Current action and preconditions to check: trajectory_clear

Your task: For each precondition in the list above, predict whether it will hold at this action.

Consider the current scene as observed from the mobile robot's camera, and analyze the predicted future states of all dynamic agents (e.g., people, animals, vehicles, or any moving entities) within the NEXT SECOND.

IMPORTANT: Only answer "very likely" if you are absolutely certain—based on strong, clear evidence—that a dynamic agent will violate the precondition in the predicted future state. Do NOT answer "very likely" for unlikely, ambiguous, or low-probability risks.

Ask yourself for each precondition: Is there a high probability, with clear and convincing evidence, that the predicted future states of any dynamic agent will interfere with the predicted future state of the currently executing action within the NEXT SECOND, causing that precondition to fail?

Assess the risk level based on these predictions. Use "likely" or "very likely" if motions create a clear risk of interference.

Use "neutral" or "improbable" if agents are nearby but their predicted paths are clearly diverging or non-conflicting.

Failure Risk Categories: "very improbable", "improbable", "neutral", "likely", "very likely"

Answer Format: Output ONLY the probability_of_failure value from these categories: "very improbable", "improbable", "neutral", "likely", "very likely"

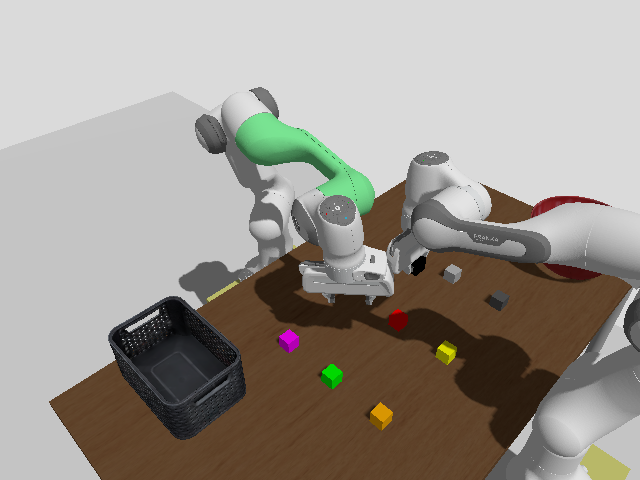

Answer: neutral